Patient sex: M
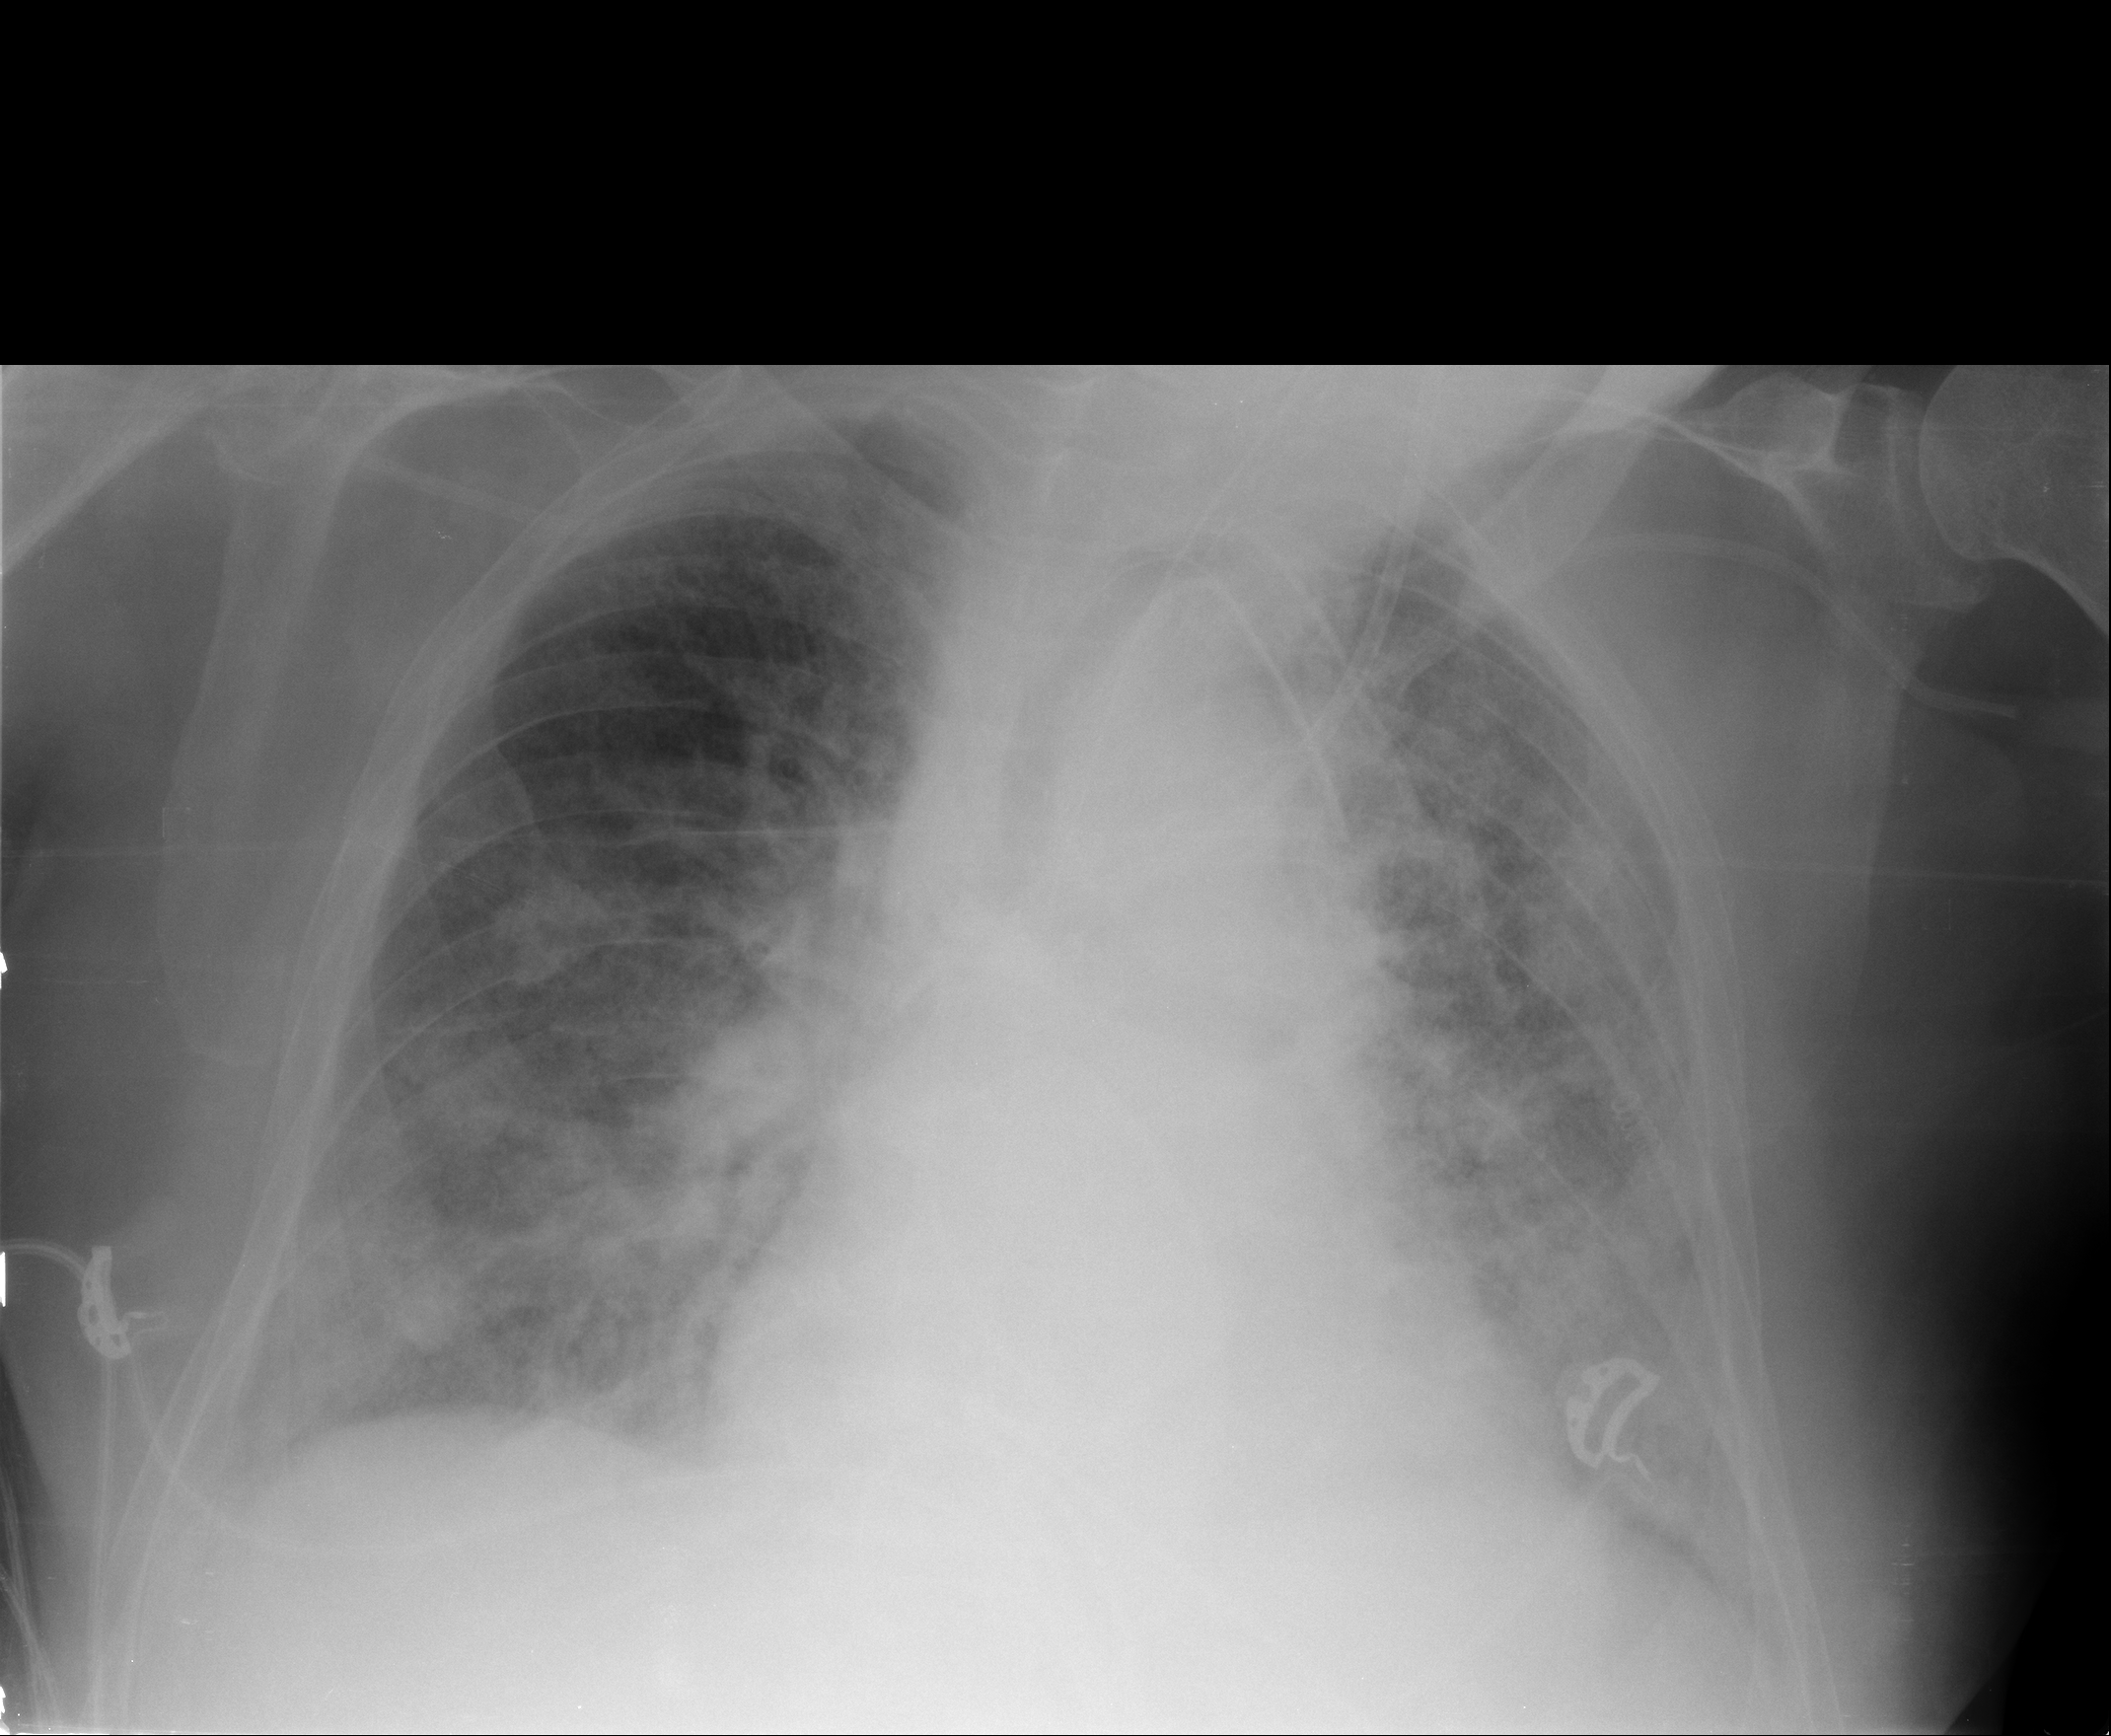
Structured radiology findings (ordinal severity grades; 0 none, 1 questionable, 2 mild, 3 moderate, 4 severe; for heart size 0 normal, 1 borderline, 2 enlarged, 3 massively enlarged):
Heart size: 0
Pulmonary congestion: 3
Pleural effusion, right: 1
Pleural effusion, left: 1
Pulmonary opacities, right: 3
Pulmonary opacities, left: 3
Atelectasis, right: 3
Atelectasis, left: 3